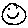
Label: smiley face